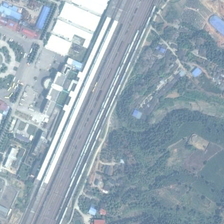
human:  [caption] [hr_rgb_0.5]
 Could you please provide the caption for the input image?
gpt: many green trees and some buildings are in two sides of a railway station respectively .

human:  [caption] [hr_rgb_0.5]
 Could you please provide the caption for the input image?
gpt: many green trees and some buildings are in two sides of a railway station respectively .

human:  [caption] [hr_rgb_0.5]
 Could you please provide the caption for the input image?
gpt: many green trees and some buildings are in two sides of a railway station respectively .

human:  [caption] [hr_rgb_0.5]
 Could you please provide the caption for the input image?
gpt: many green trees and some buildings are in two sides of a railway station respectively .

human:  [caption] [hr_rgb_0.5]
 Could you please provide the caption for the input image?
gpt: many green trees and some buildings are in two sides of a railway station respectively .